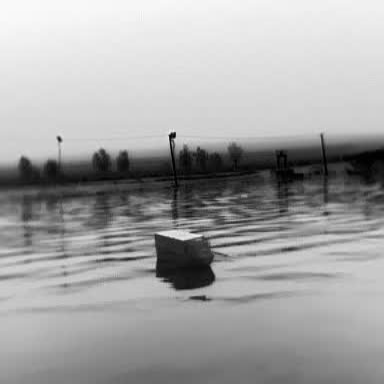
There is a fishing_boat in the infrared image.